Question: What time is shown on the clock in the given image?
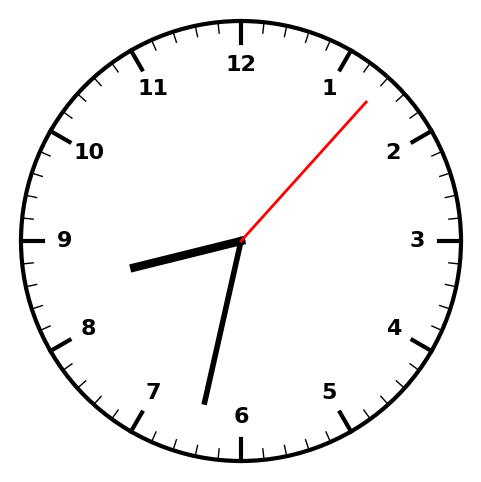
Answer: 08:32:07